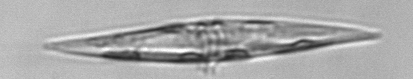
Label: Pleurosigma